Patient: sex F, age 54
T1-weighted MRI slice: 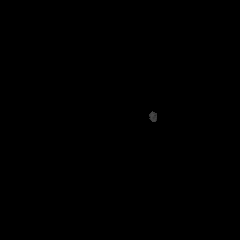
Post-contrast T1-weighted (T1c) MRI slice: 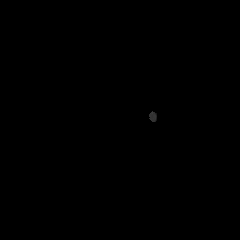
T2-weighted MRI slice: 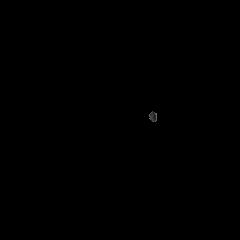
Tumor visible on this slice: no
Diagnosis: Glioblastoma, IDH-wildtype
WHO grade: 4